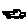
Label: car